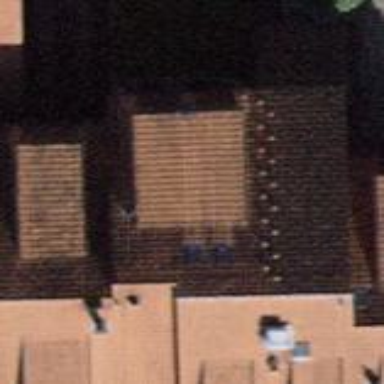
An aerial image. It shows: Image showing building with apartments.